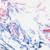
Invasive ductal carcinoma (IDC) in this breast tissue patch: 0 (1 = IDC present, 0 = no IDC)